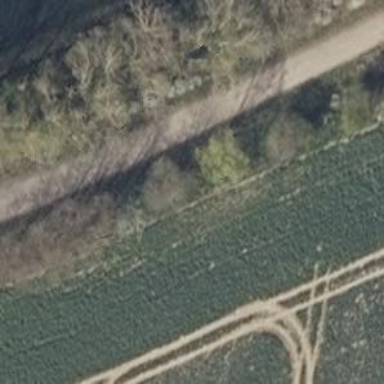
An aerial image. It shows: Row of deciduous broadleaved trees.